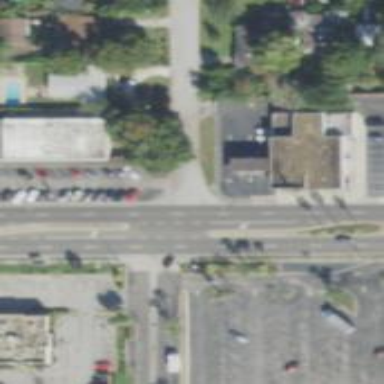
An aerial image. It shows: Residential road with asphalt surface. There is sidewalk on the left side.